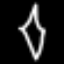
Label: diamond